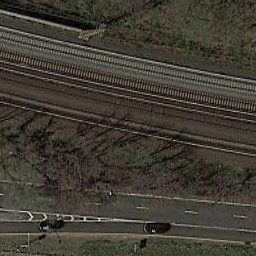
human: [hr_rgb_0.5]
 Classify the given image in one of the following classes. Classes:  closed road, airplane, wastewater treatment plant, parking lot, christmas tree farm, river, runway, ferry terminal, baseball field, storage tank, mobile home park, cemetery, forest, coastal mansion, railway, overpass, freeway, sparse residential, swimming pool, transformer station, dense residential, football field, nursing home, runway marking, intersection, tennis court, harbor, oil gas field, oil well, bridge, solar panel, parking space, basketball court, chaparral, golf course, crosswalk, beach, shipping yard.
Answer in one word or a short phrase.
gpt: railway